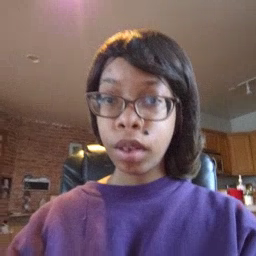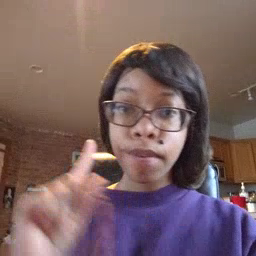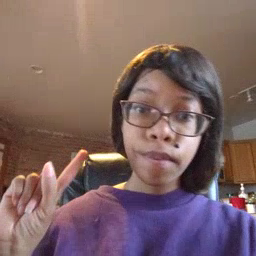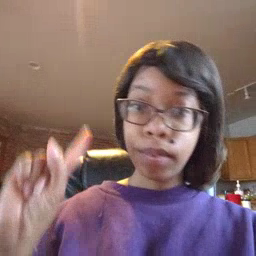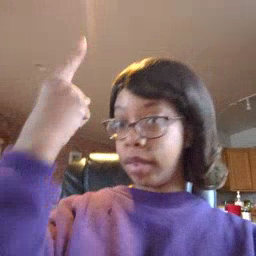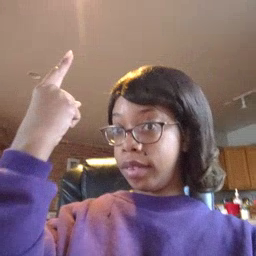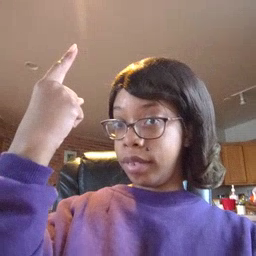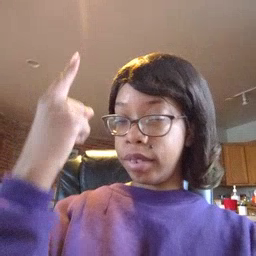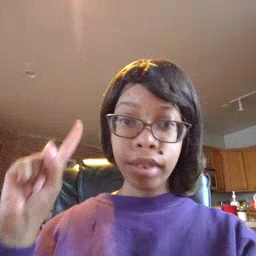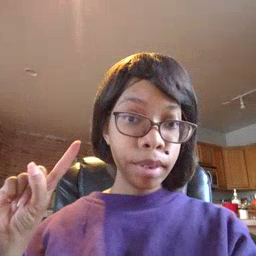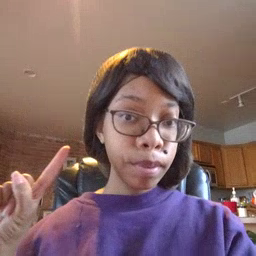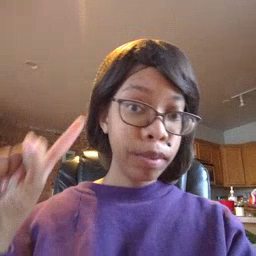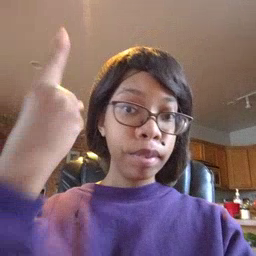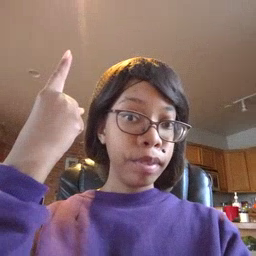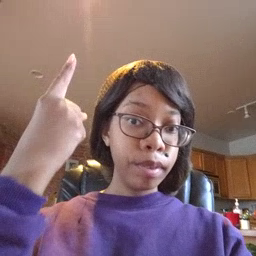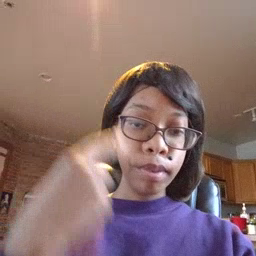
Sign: first